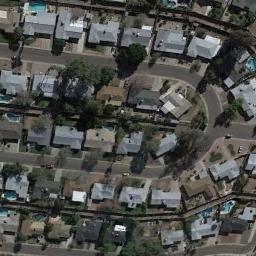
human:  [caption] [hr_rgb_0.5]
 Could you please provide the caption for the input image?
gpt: The dense residential is next to the road with some cars .

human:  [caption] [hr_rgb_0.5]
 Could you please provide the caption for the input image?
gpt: In densely populated areas there are many roads and neatly arranged houses and trees of different sizes and shapes .

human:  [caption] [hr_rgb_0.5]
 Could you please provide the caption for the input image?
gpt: A dense residential area has lots of medium residences arranged neatly and some roads go through the residential area .

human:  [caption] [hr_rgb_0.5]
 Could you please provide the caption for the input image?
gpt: Most of the houses in the residential area are red .

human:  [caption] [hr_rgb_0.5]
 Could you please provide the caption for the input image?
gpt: There are many light-blue buildings on dense residential area .